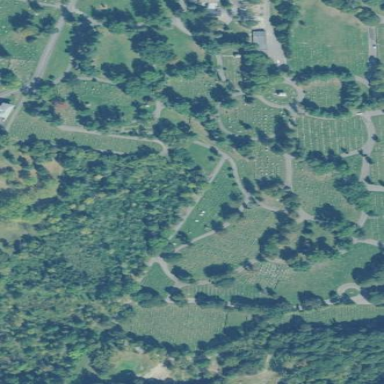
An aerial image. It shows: Cemetery.